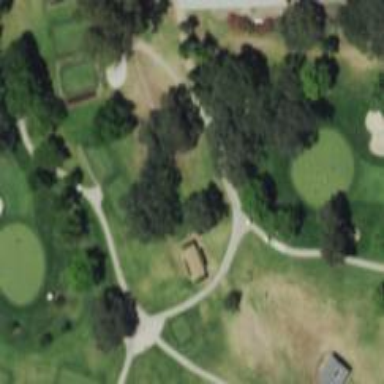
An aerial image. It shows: Path for golf carts.